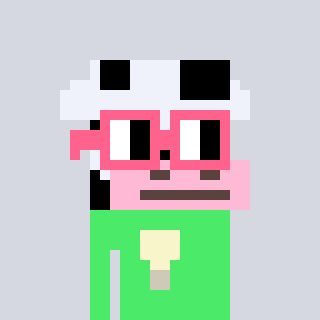
a pixel art character with square pink glasses, a cow-shaped head and a teal-colored body on a cool background